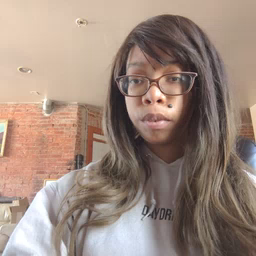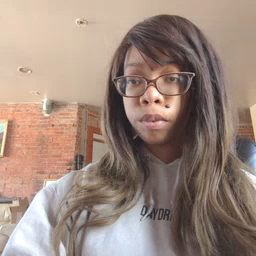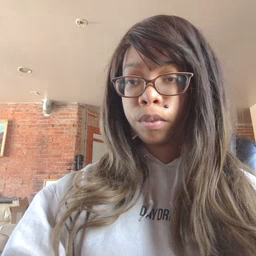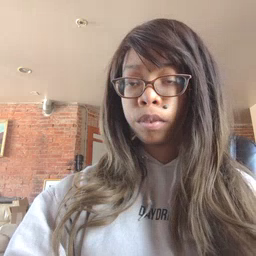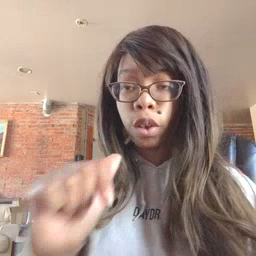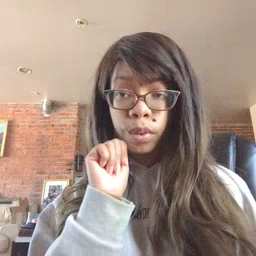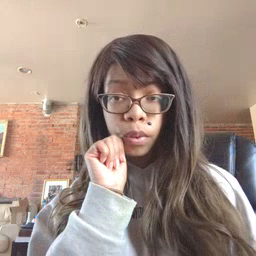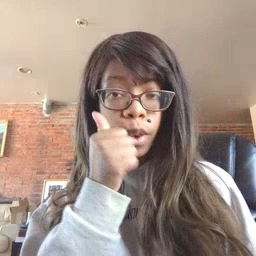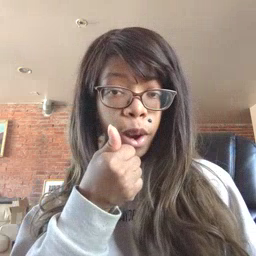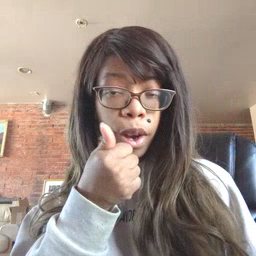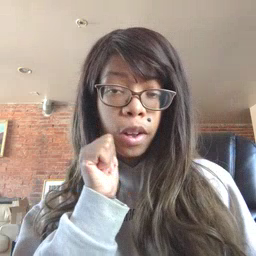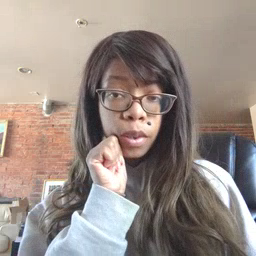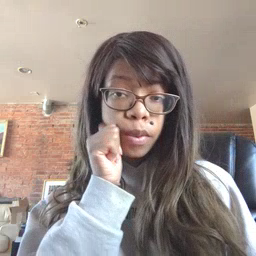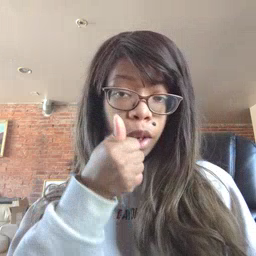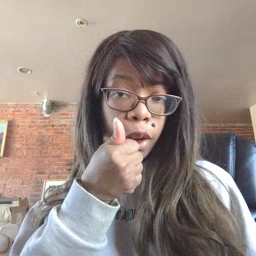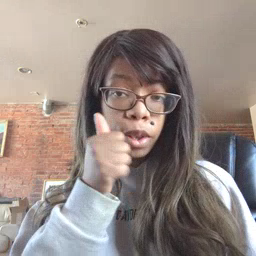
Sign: tomorrow